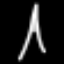
Label: The Eiffel Tower